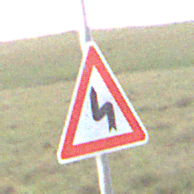
Verkehrszeichen: DoppelkurveZunaechstLinks
Umgebung: Outdoor, Nature
Tageszeit: Night
Wetter: Overcast
Licht: Artificial
Jahreszeit: NotSpecified
Kontrast: LowContrast